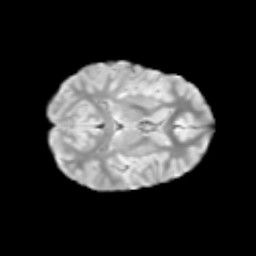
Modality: T2w
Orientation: axial
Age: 9
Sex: female
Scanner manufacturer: siemens
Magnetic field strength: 3 T
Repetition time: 3.8 s
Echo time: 0.07 s